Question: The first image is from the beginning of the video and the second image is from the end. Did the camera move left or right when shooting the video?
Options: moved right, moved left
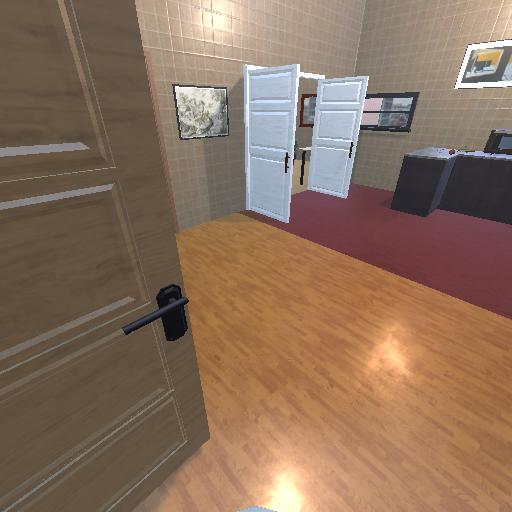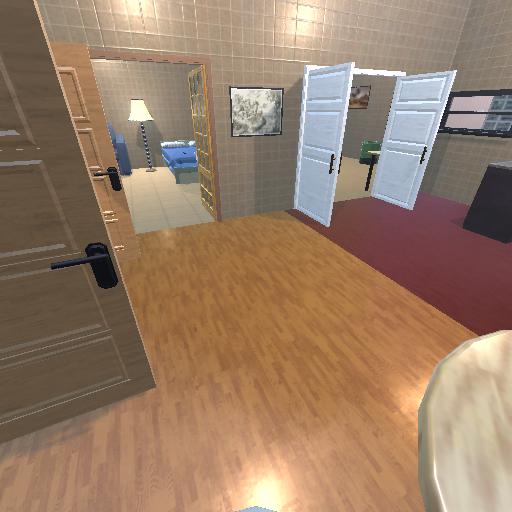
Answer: moved right